Question: I want to use React in a MVC application. In this moment I'm trying to insert the jsx code in the main layout but it does not work.
I think that the problem is that jsx is not being transformed, because if I write the code in JavaScript code, everything works fine.
This is my code of the Layout.cshtml:

How can I solve this problem?
Thanks and regards!
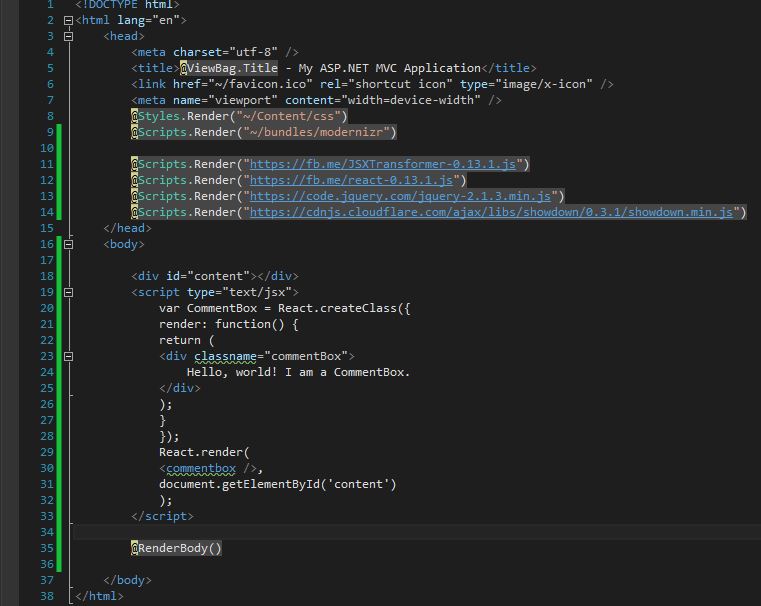
Answer: I found the error! In the I was creating the in lowercase () because Visual Studio sets it by default.